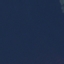
Land use / land cover: SeaLake